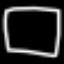
Label: square